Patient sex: M
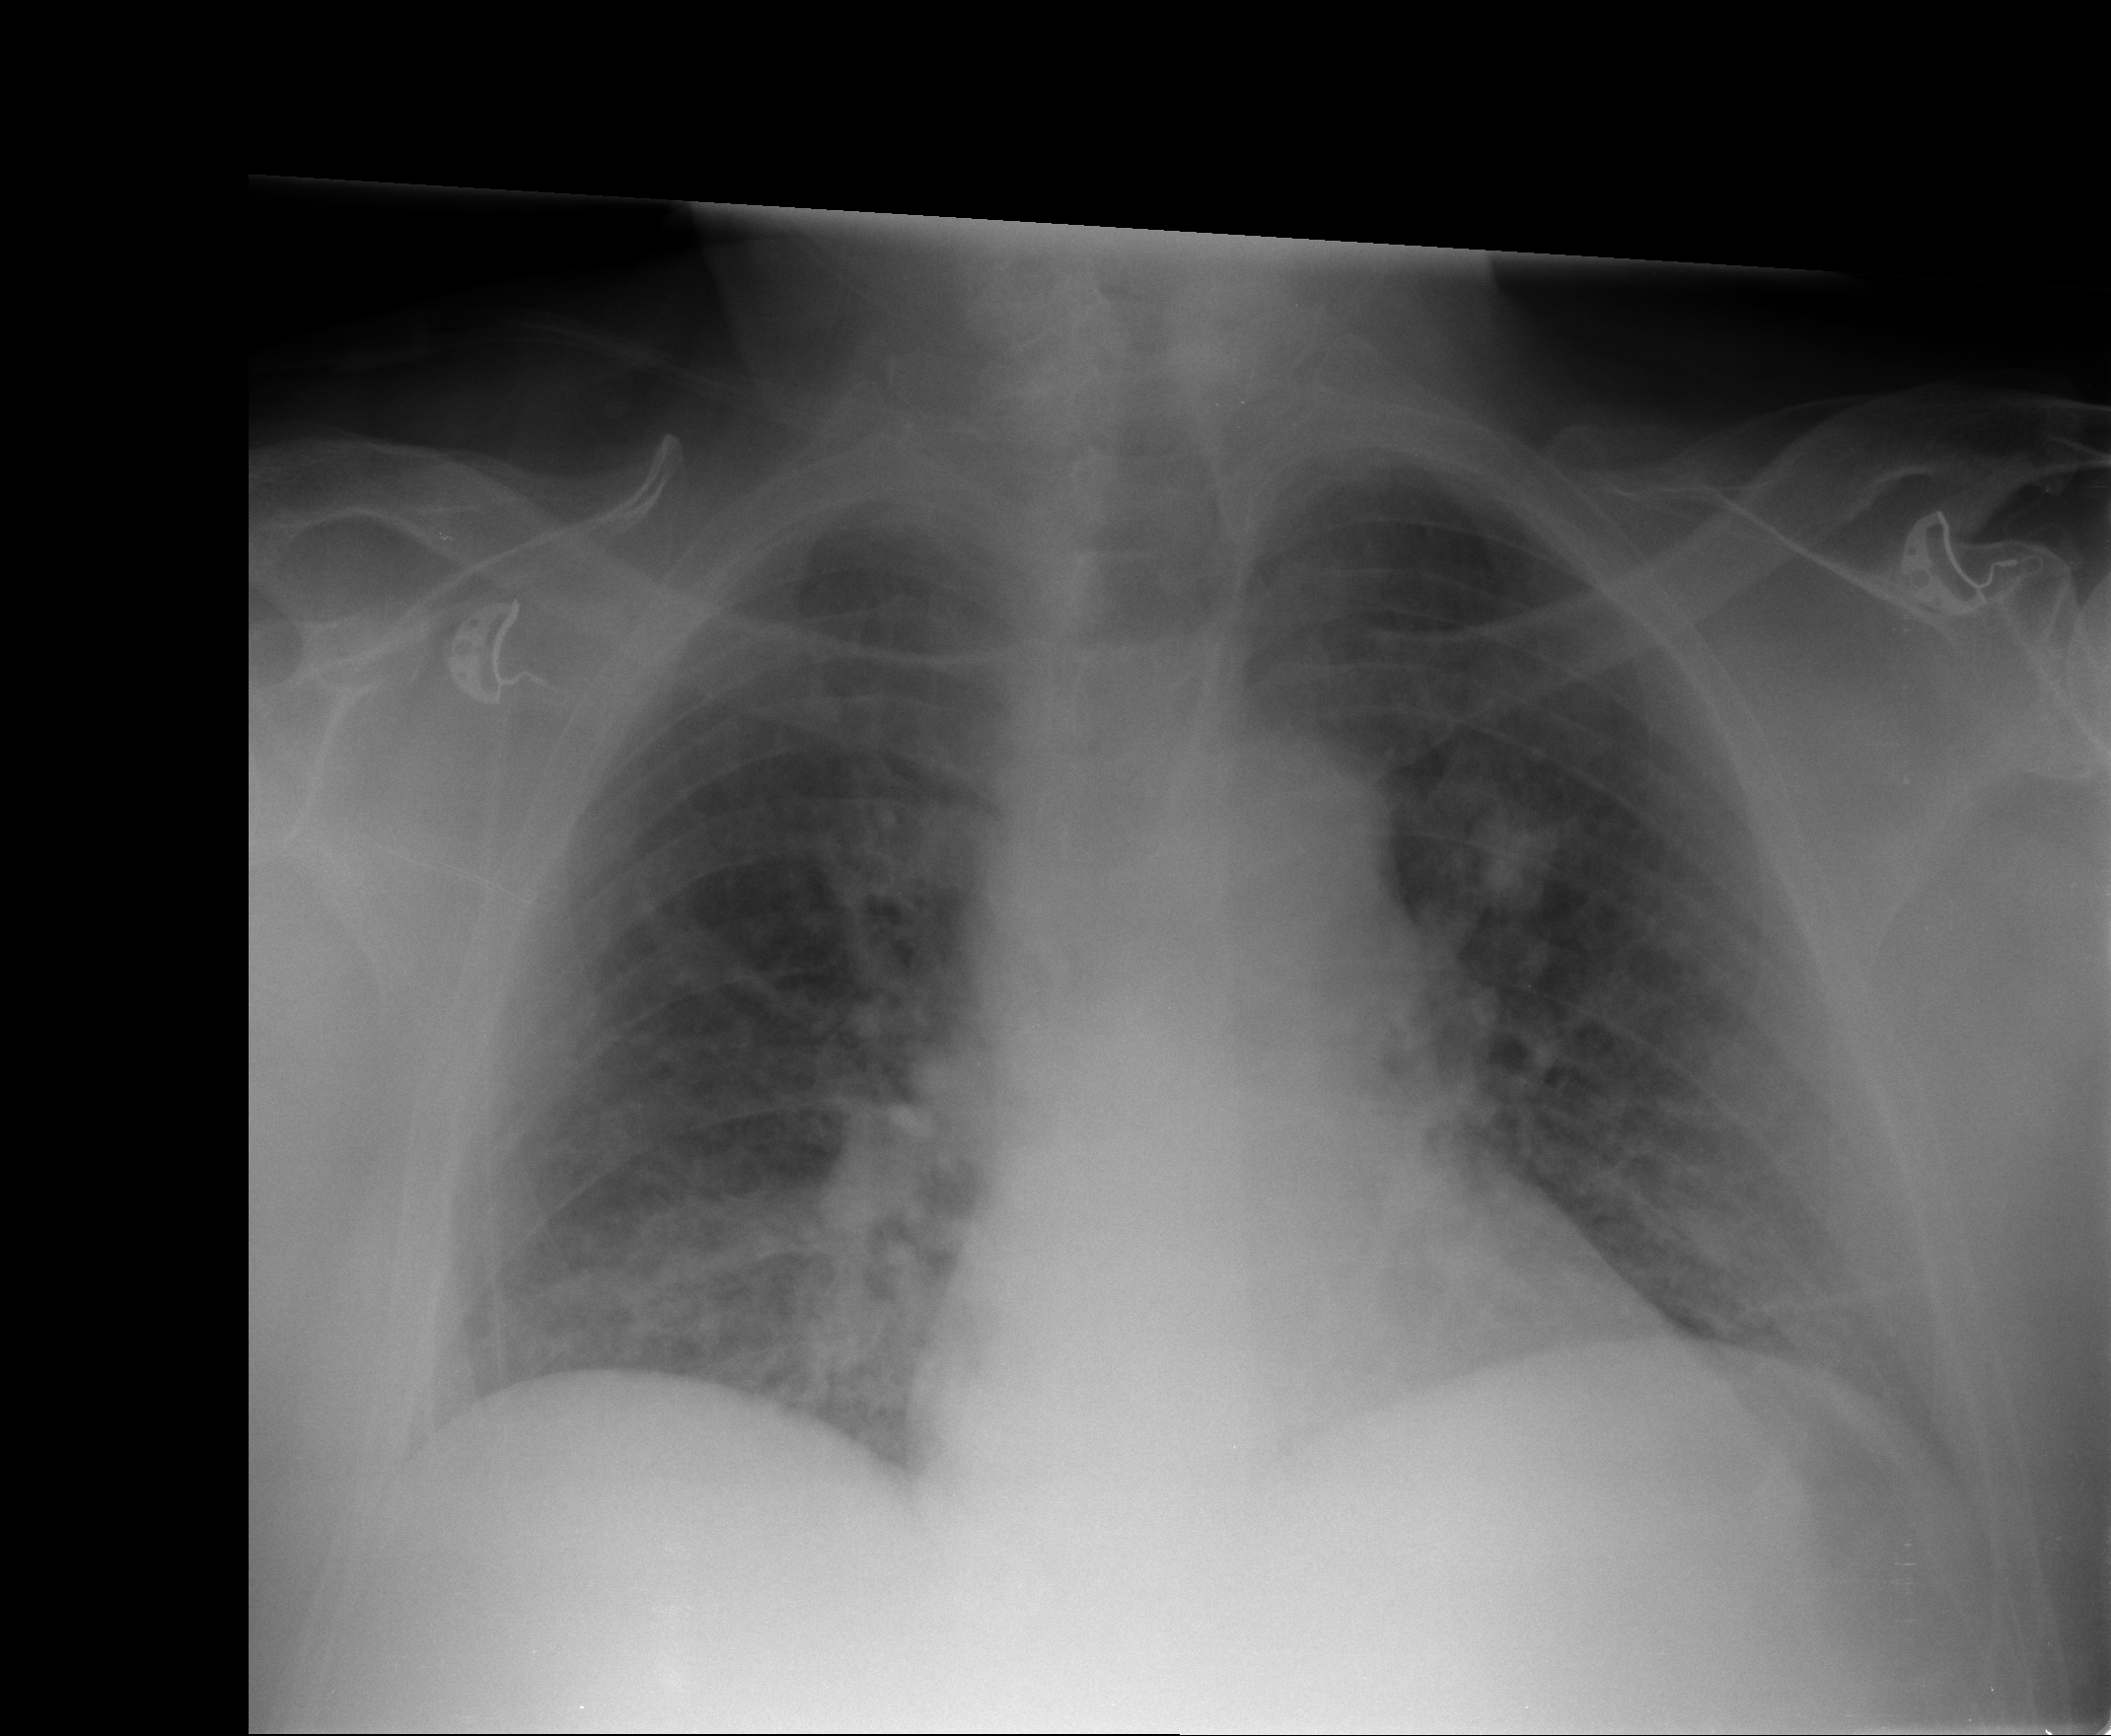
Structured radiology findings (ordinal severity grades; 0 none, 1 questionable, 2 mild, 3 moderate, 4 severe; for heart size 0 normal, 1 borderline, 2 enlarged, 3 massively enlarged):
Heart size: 1
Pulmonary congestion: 3
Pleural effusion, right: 0
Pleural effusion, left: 0
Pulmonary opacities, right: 2
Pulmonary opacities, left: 2
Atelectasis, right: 2
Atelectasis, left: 2